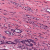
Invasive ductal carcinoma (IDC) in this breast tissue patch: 0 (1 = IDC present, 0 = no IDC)